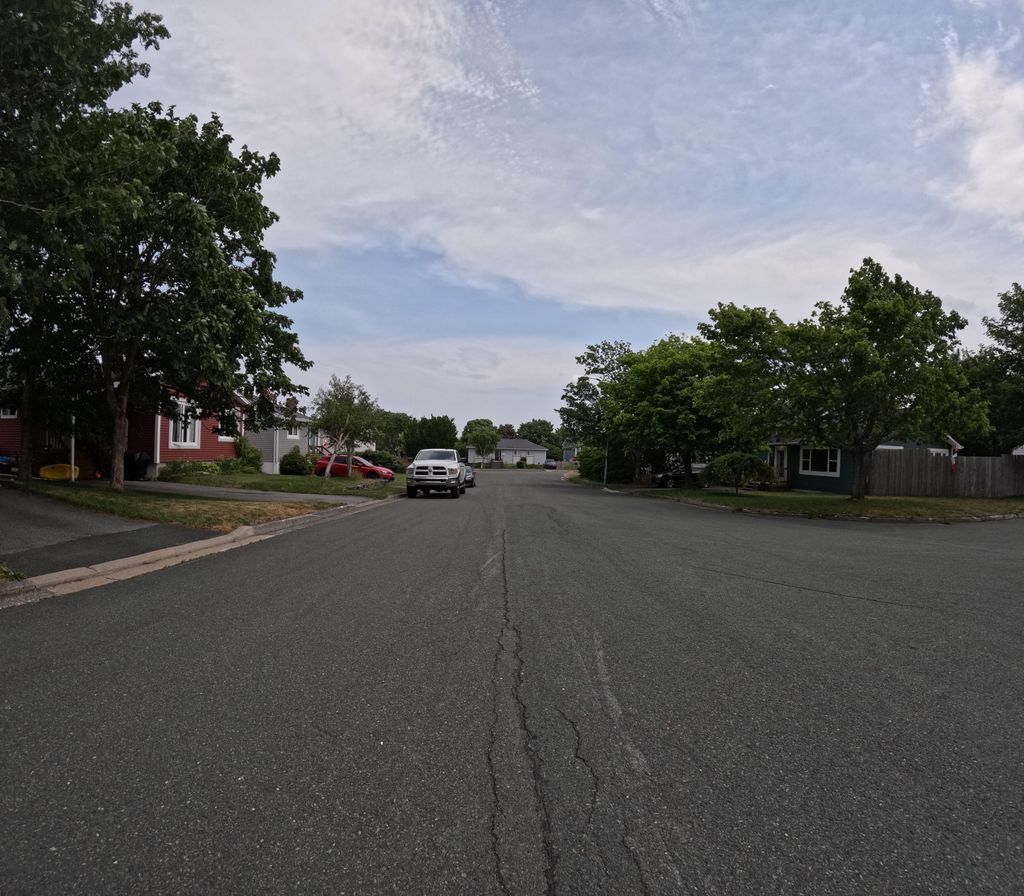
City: st_johns